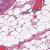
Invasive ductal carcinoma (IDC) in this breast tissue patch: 0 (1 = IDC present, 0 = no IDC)